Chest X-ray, PA view. Patient: 63 years old, sex F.
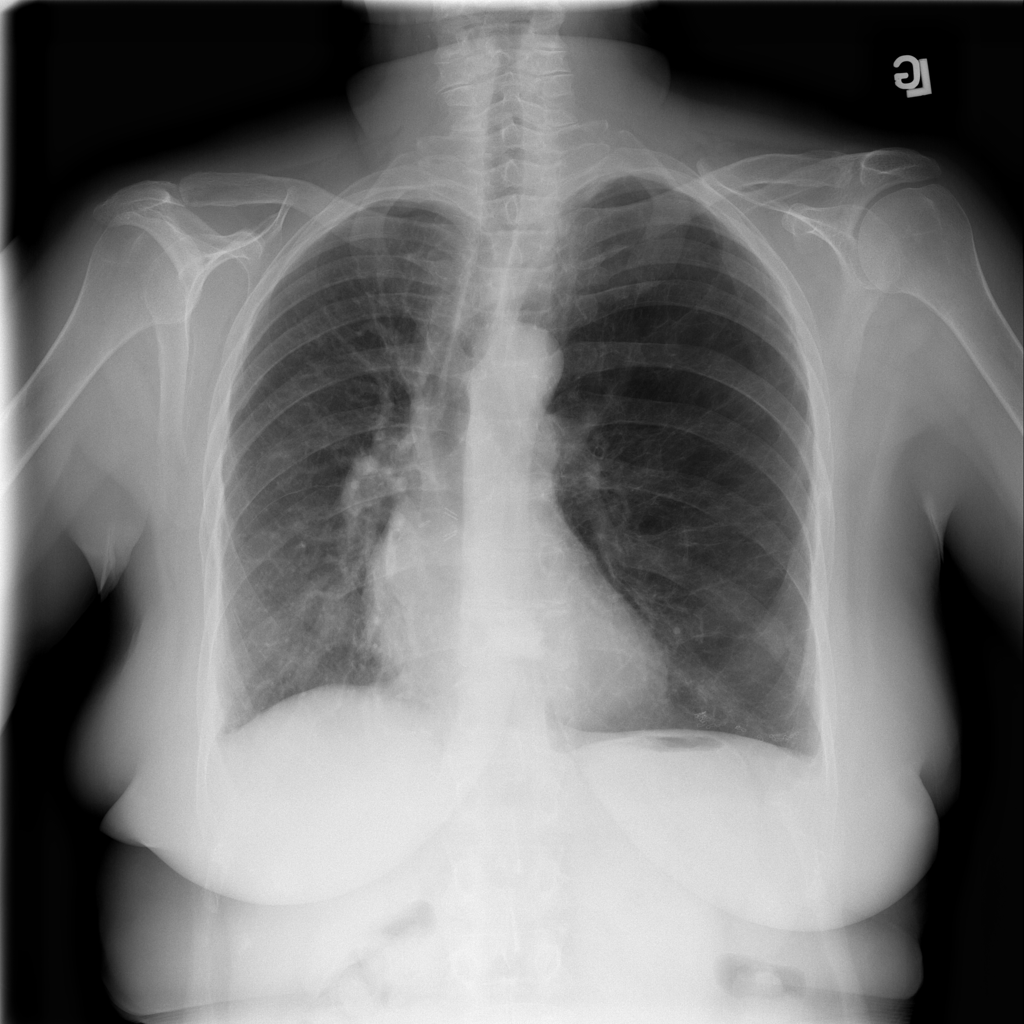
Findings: No Finding